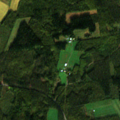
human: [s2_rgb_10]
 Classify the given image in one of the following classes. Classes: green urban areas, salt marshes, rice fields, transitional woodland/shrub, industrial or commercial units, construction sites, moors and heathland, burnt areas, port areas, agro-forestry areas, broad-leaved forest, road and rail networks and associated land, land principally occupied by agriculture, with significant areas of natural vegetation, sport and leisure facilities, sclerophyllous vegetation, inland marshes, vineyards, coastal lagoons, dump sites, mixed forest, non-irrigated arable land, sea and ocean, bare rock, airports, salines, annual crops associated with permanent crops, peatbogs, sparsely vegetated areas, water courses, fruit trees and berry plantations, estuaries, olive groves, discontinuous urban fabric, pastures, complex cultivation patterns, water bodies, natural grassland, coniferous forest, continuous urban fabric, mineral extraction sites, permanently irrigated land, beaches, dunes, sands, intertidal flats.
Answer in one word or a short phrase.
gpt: non-irrigated arable land, coniferous forest, mixed forest, transitional woodland/shrub